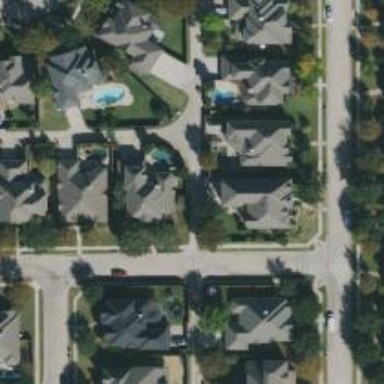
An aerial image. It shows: Alley classified as service road.